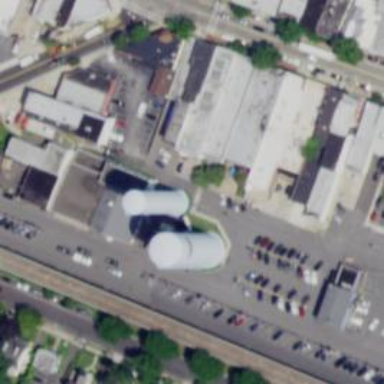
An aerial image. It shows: Water tower that is man-made.